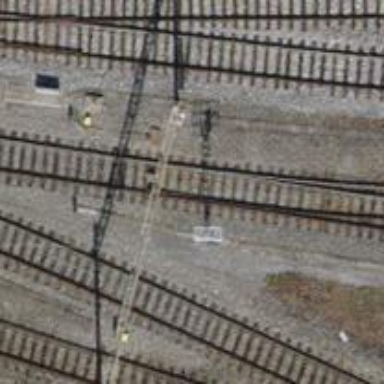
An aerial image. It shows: Yard with single rail track. The railway track is electrified with contact line for service purposes.